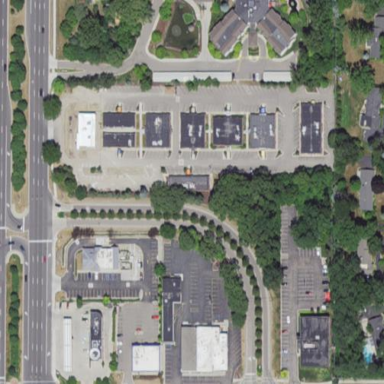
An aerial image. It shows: Commercial area.